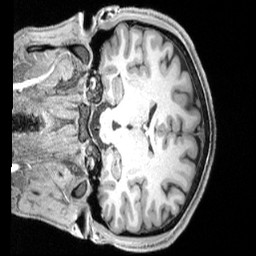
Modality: T1w
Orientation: coronal
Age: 28
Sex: male
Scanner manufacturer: siemens
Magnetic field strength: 3 T
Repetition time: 2.4 s
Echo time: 0.00228 s